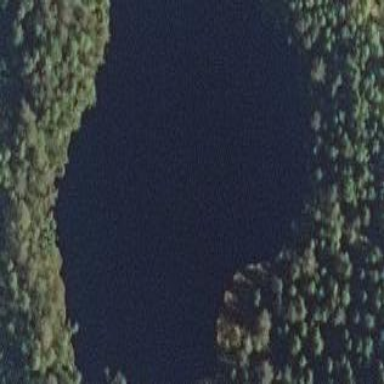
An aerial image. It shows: Lake with natural water.